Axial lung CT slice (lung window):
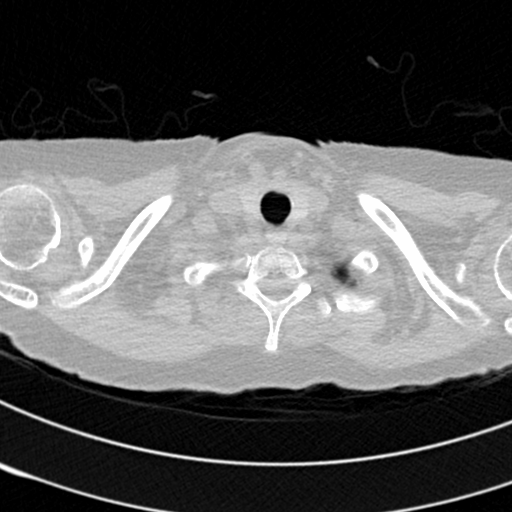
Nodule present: no